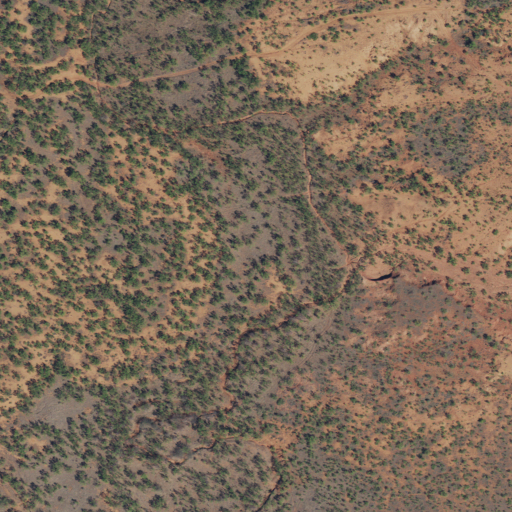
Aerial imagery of valley in Texas named Dorward Draw containing shrub and grassland